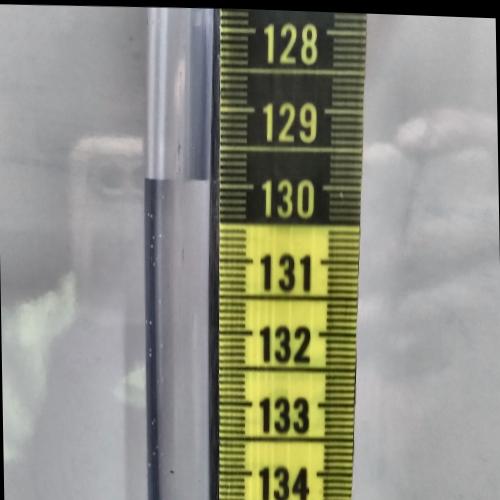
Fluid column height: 129.9 cm